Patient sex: M
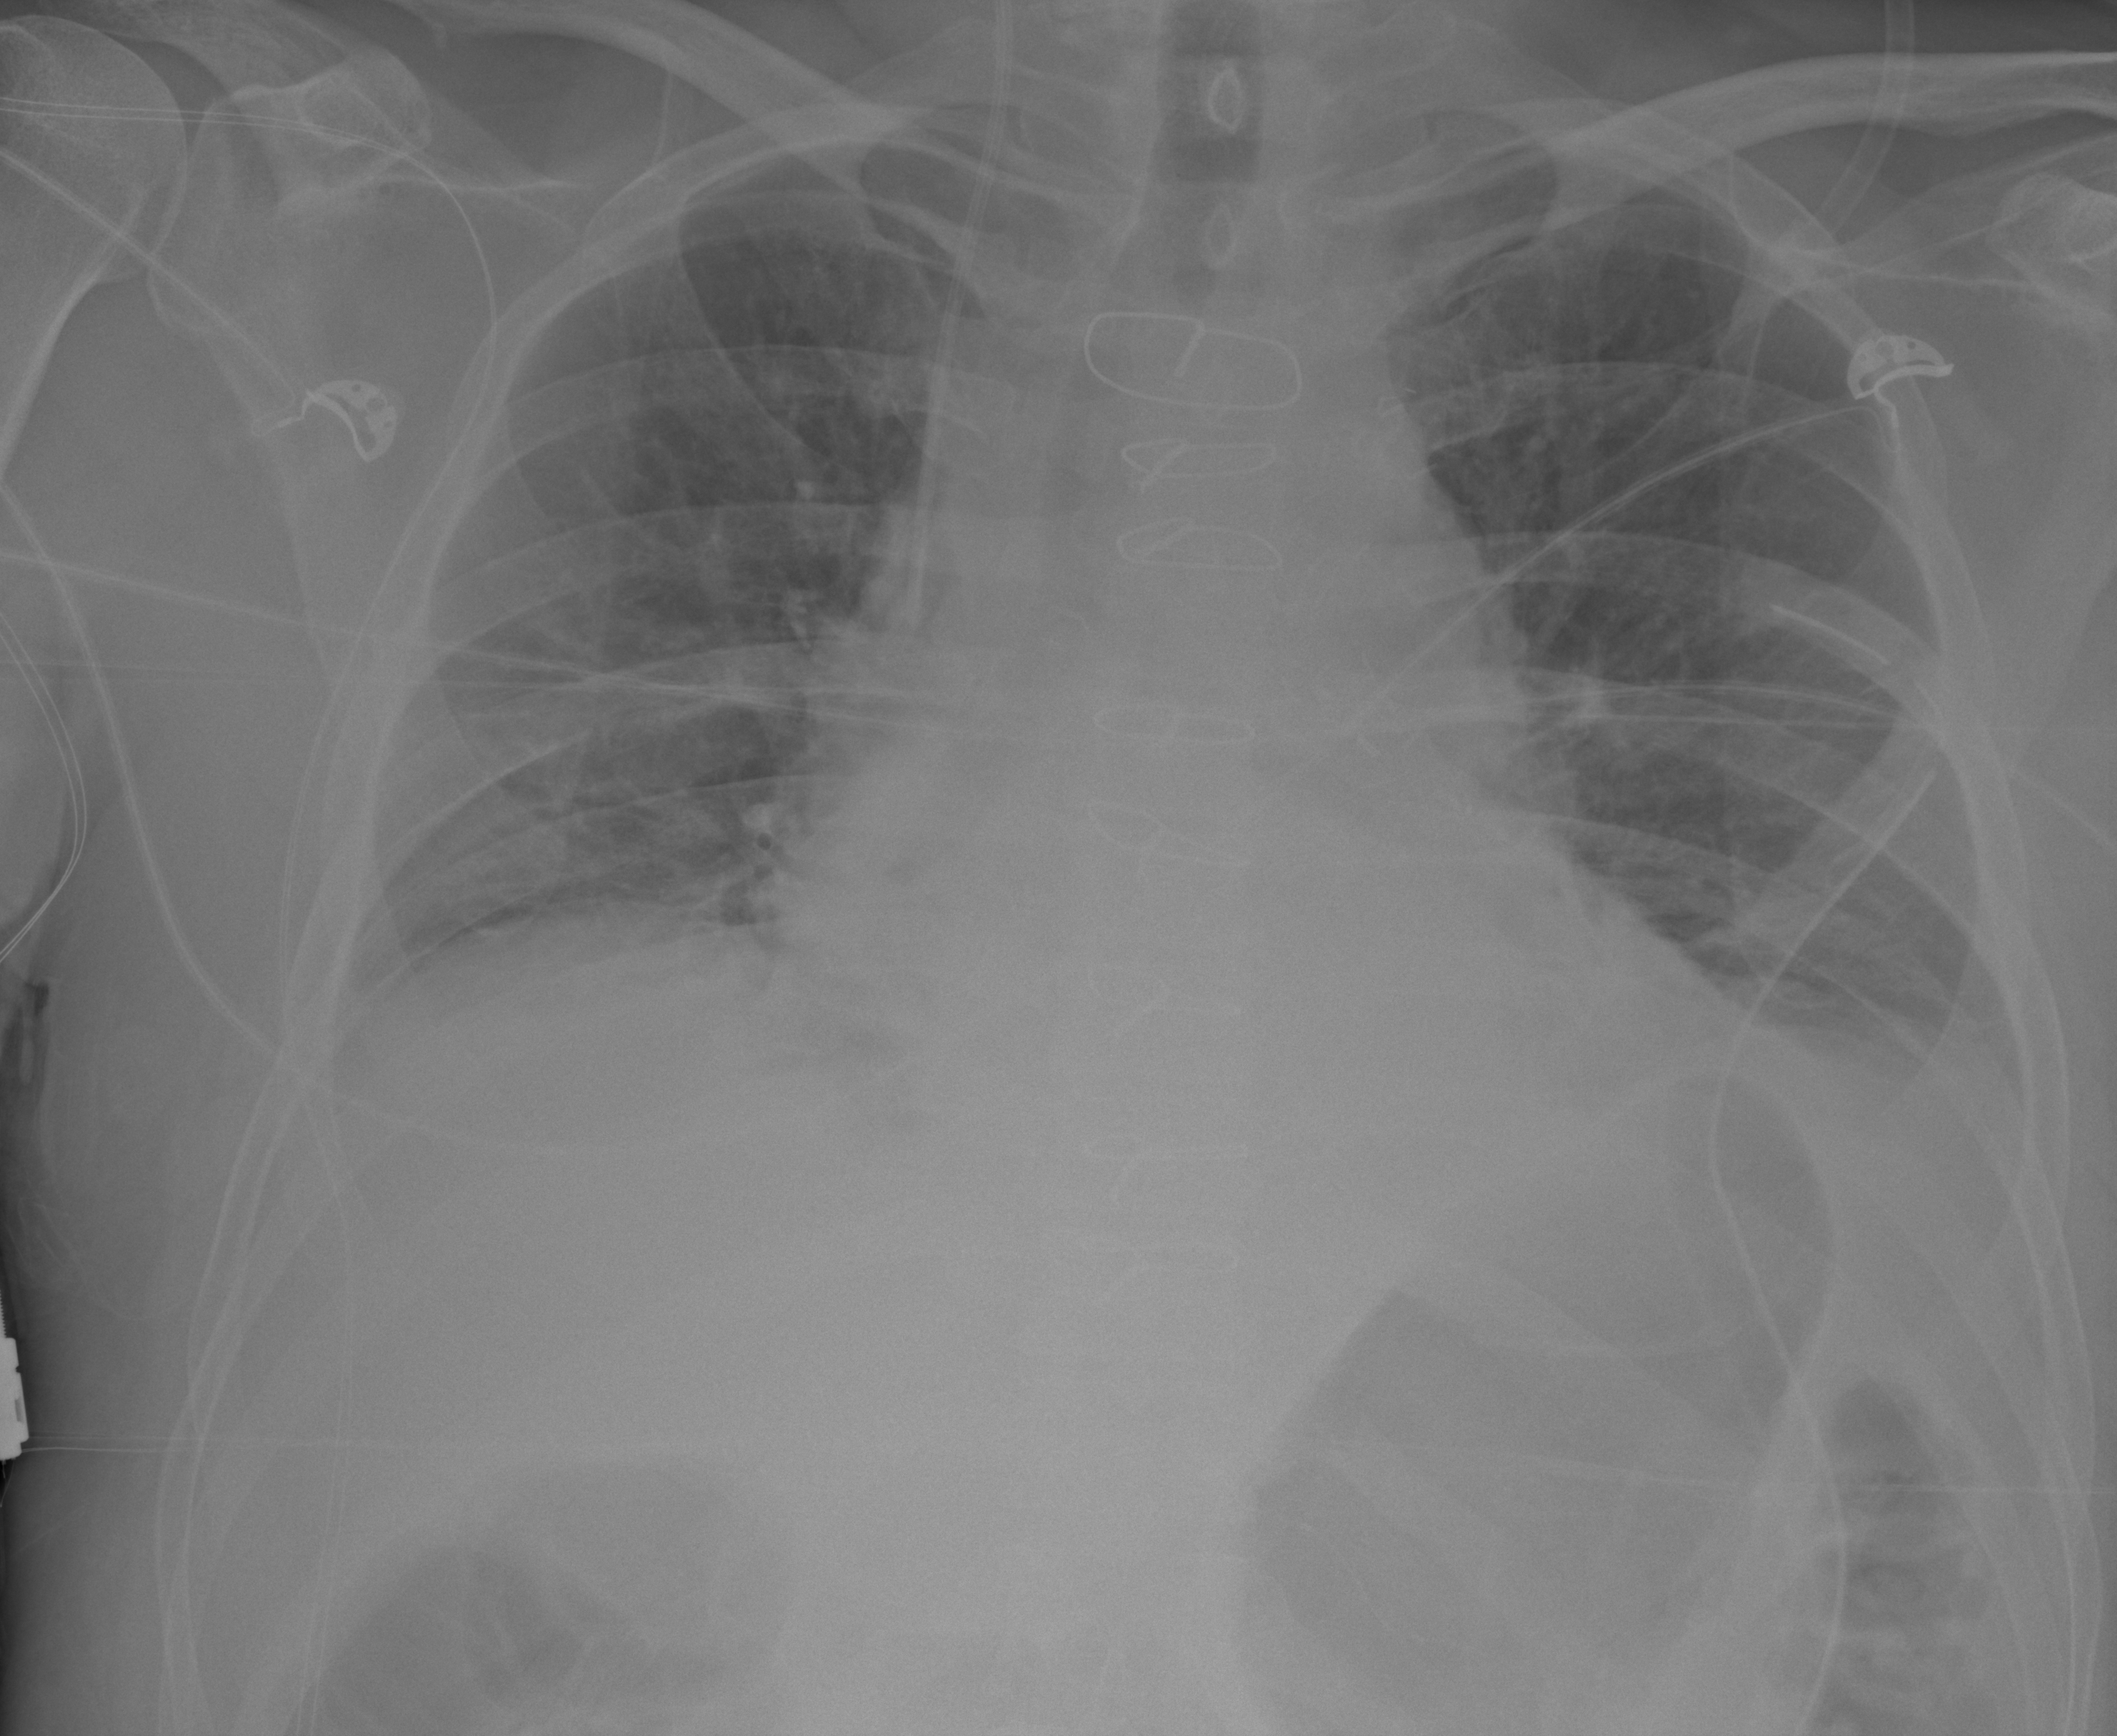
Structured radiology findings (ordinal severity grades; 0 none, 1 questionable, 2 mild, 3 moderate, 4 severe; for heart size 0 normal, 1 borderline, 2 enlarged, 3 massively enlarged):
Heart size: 1
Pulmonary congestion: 0
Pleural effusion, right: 0
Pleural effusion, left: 0
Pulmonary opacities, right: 0
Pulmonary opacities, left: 0
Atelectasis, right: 2
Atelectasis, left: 2